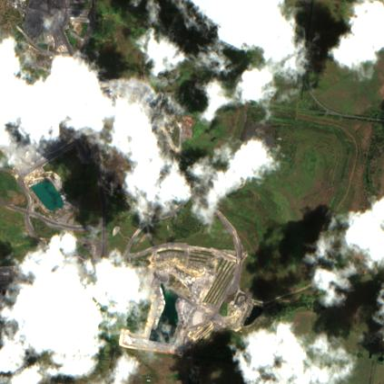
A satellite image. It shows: Industrial area used for mining.